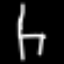
Label: chair